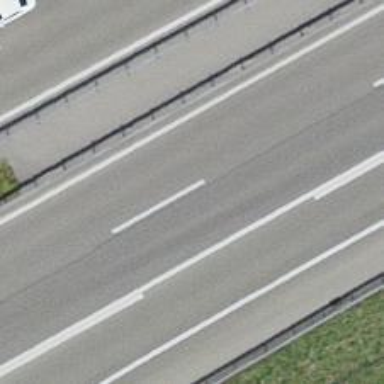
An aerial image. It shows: Motorway link.